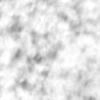
Label: no_change